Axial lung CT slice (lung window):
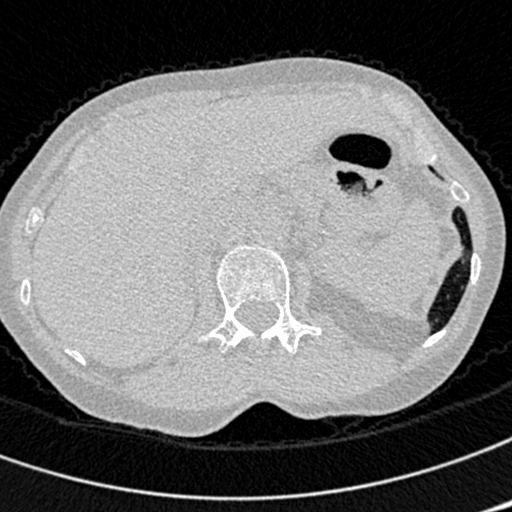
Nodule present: no